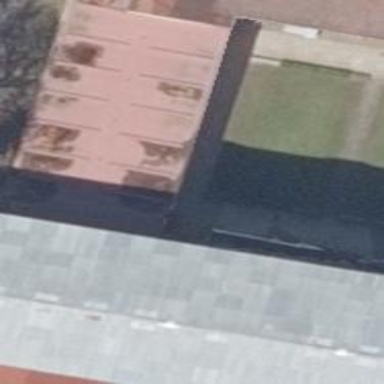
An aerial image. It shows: Civic building with flat tar paper roof. It houses police offices.